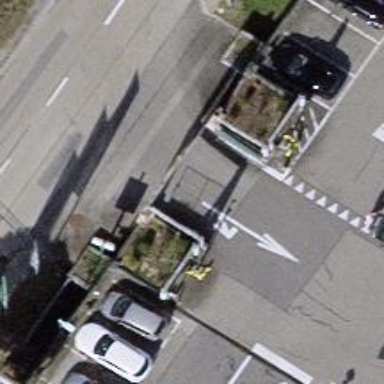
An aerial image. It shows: Entrance with barrier.